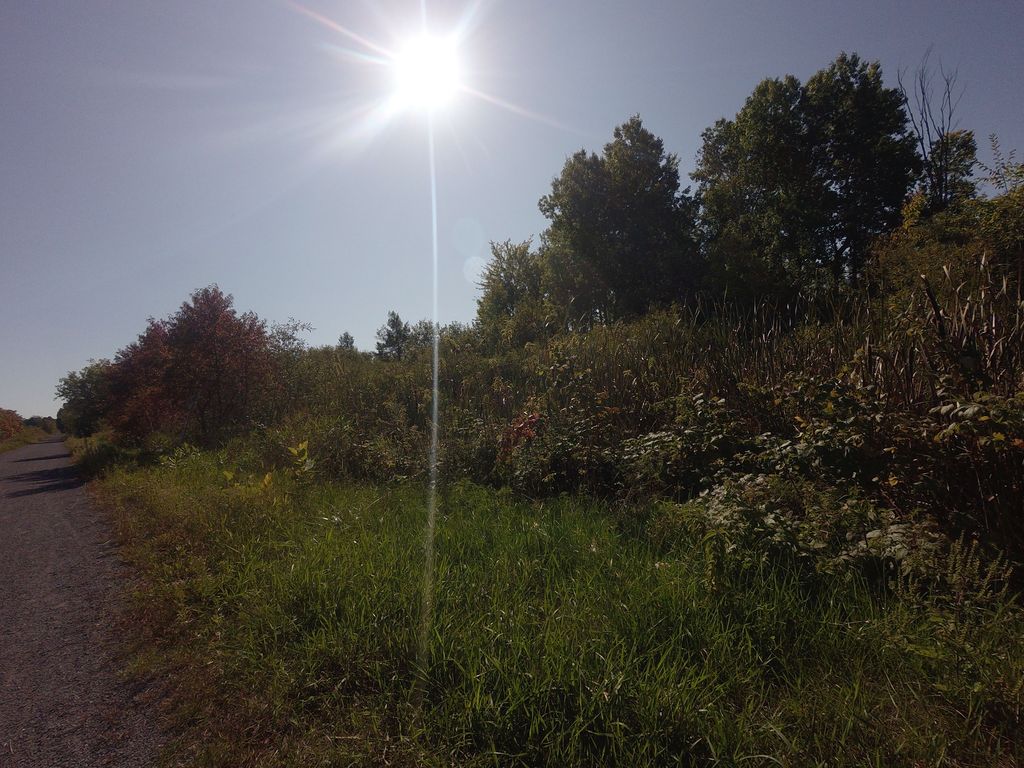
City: ottawa-gatineau